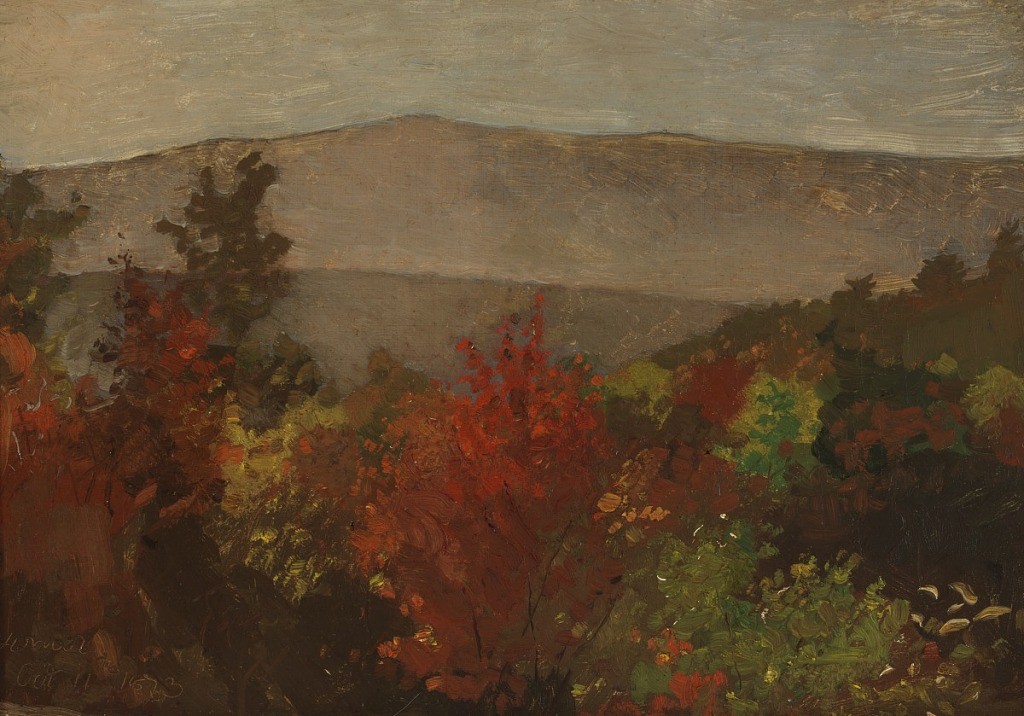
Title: Autumn Treetops
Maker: Winslow Homer, American, 1836–1910
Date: October 11, 1873
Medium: Brush and oil paint on canvas
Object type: Painting
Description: View showing tree-tops in foreground, some in autumn foliage, with a range of greyish hills beyond a valley and intermediate hill.